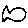
Label: fish